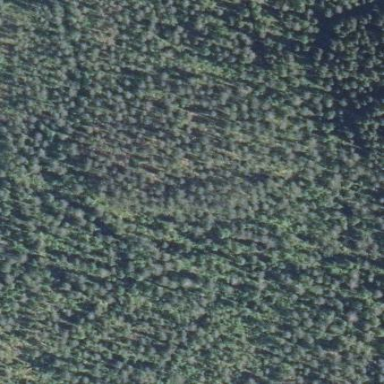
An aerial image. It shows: Woodland consisting mainly of needle-leaved trees.